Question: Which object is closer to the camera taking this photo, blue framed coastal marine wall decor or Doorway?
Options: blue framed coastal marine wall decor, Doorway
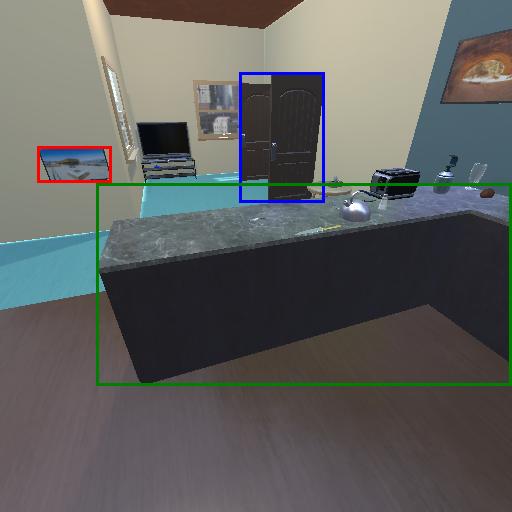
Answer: blue framed coastal marine wall decor